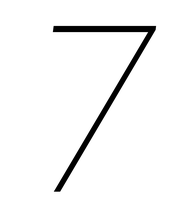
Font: Roboto-Italic_Thin_Italic